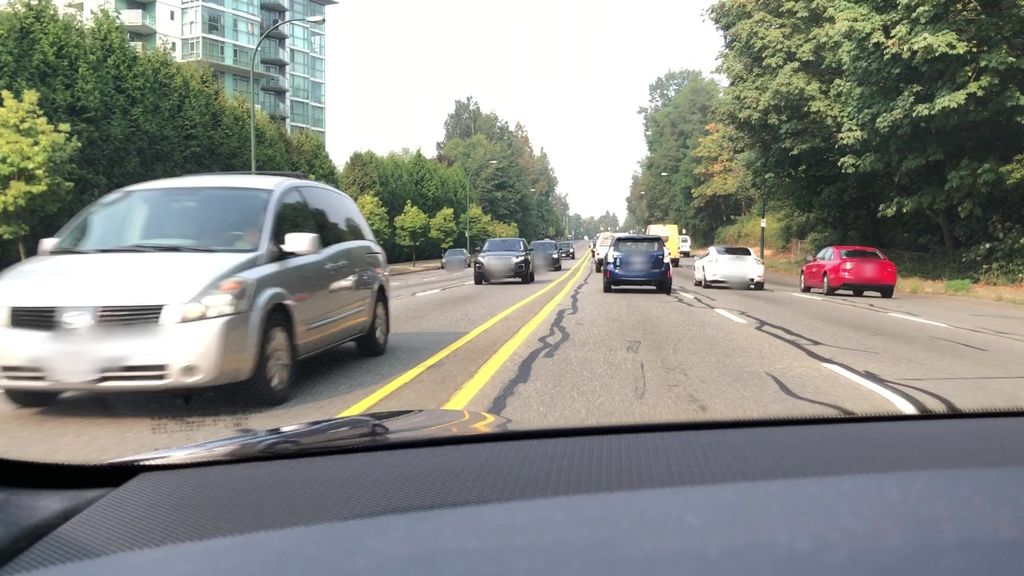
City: vancouver